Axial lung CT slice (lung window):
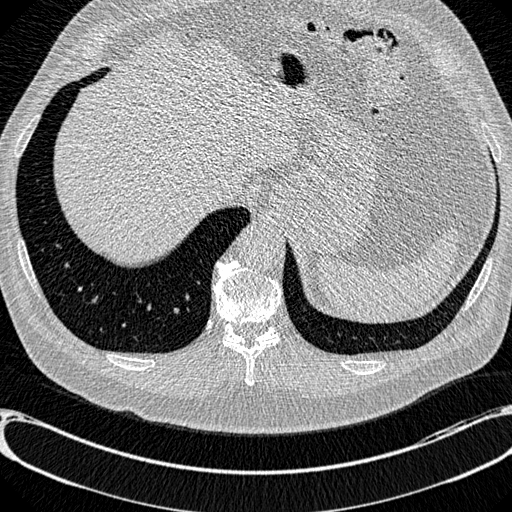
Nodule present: no